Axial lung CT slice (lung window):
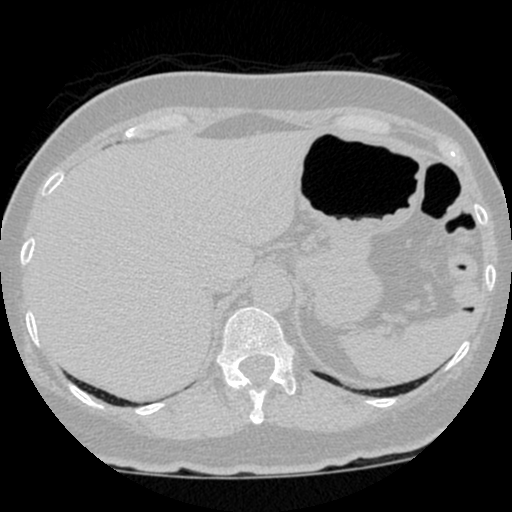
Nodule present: no